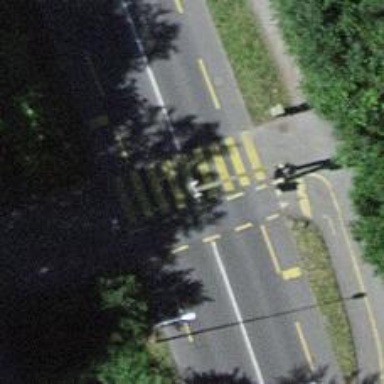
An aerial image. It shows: Road crossing with traffic signals.